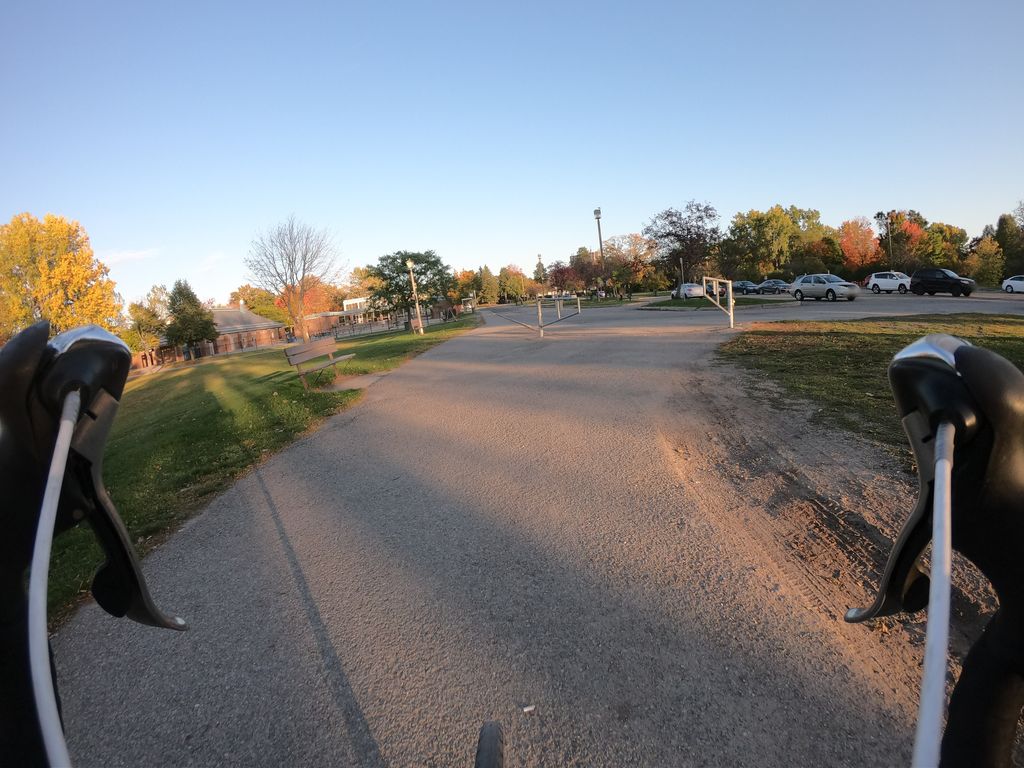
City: ottawa-gatineau